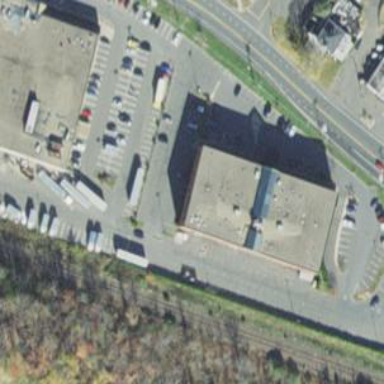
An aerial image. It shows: Post office.